Question: How can I build a choice view something like the image below, or the stock picker from Apple for example.
I know I can make the 'normal' 'UIPickerView' but this looks much better.

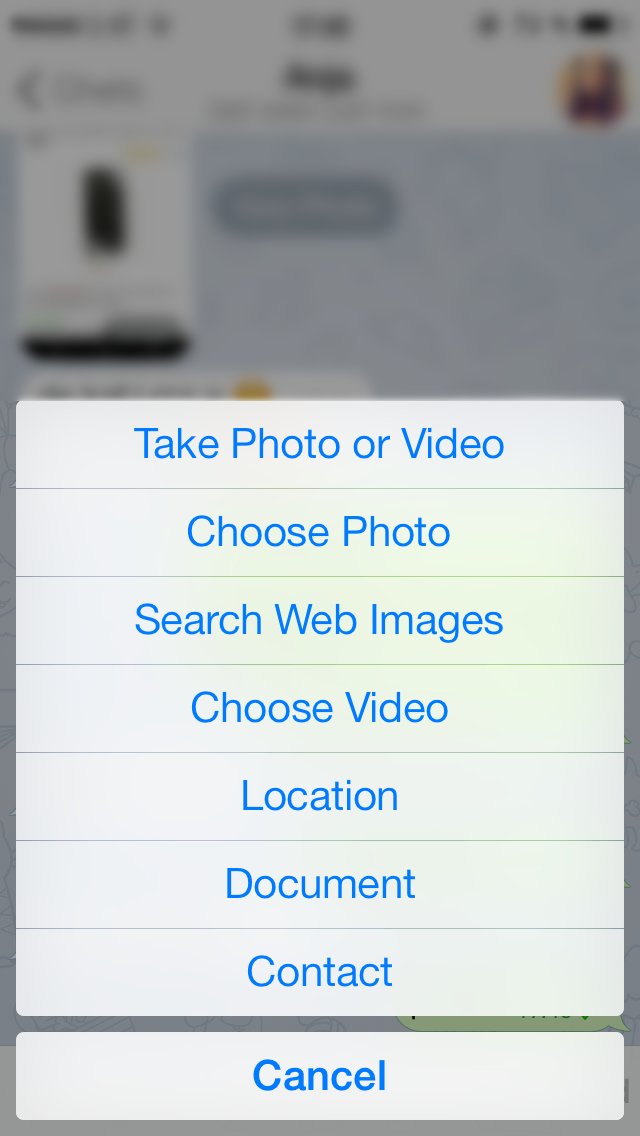
Answer: Try this:
'''
UIActionSheet * actionSheet = [[UIActionSheet alloc] initWithTitle: nil delegate: nil cancelButtonTitle: @"Cancel" destructiveButtonTitle: nil otherButtonTitles: @"Take photo or video", @"Choose photo",... nil];
[actionSheet showInView: self.view);
'''
---
'''
UIActionSheet(title: nil,
delegate: nil,
cancelButtonTitle: "Cancel",
destructiveButtonTitle: nil,
otherButtonTitles: "Take photo or video", "Choose photo").showInView(self.view)
'''